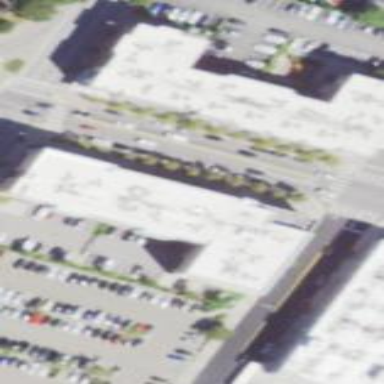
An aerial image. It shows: Commercial building.